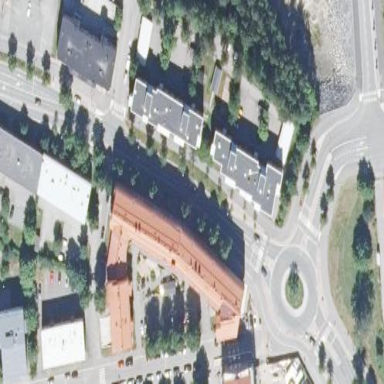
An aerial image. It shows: Part of building.